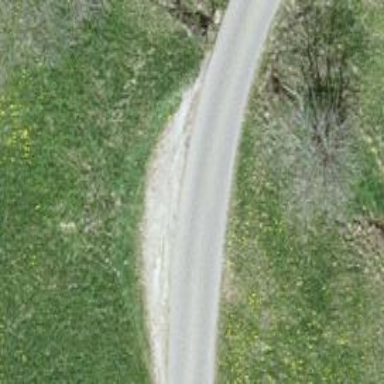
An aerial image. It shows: Passing place on the road.